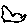
Label: cloud